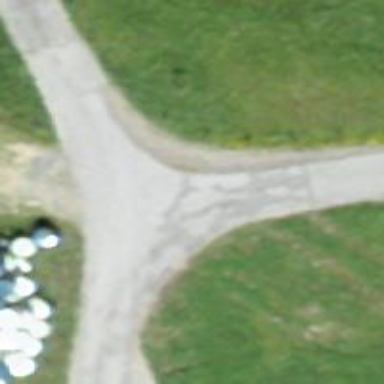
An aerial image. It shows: Unclassified road.